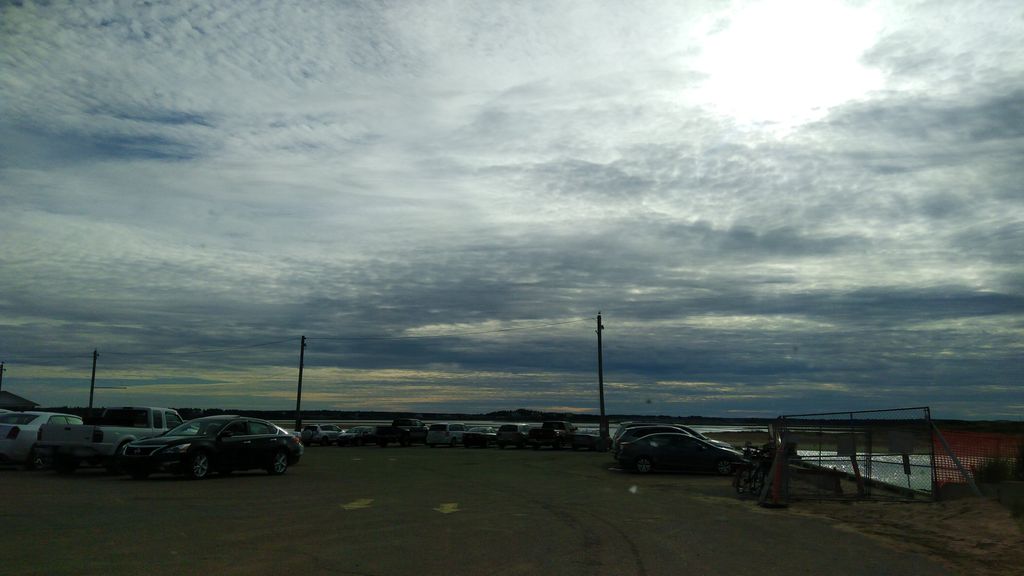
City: charlottetown